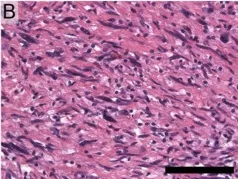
Histopathological analysis and copy number variation (CNV) profile. Histopathological analysis: H&E stained sections ; hypercellularity in other regions The CNV profile, however, suggested deletion of CDKN2A/B (light blue dot) on chromosome 9.
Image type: pathology (h&e)